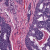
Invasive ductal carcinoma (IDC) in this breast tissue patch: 0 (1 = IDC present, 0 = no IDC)